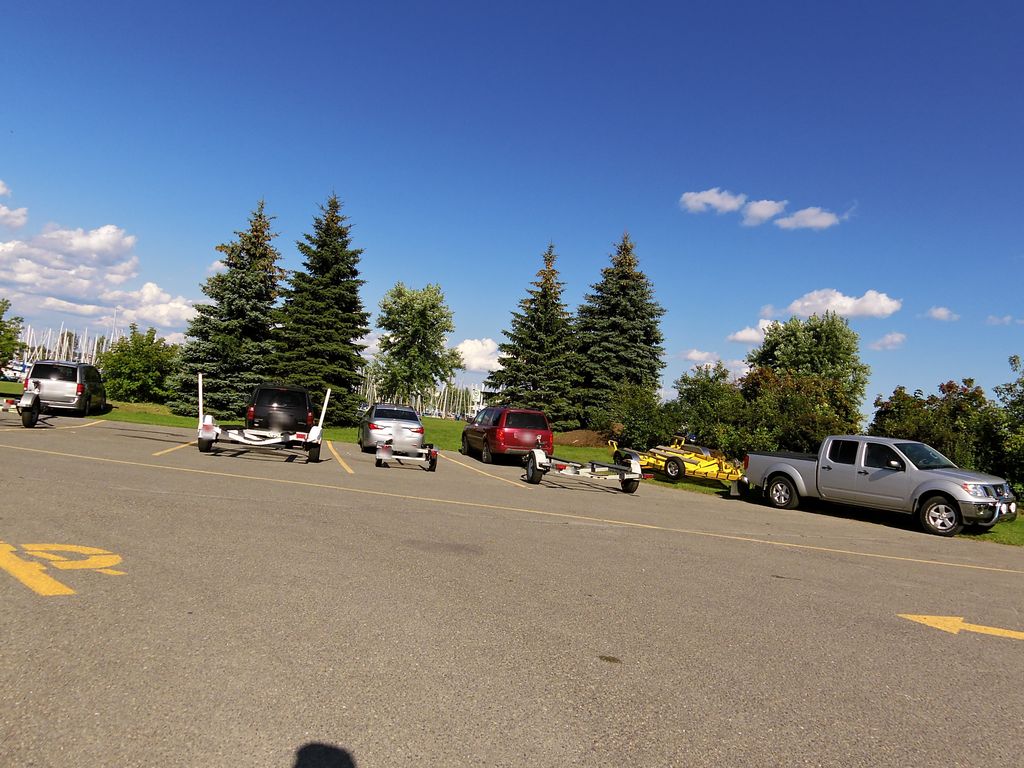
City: ottawa-gatineau